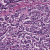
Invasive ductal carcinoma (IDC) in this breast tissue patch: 1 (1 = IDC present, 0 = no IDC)